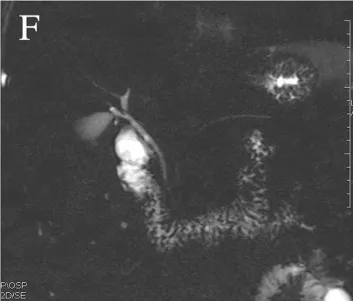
Magnetic resonance cholangiopancreatography.
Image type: radiology (mri)